Question: I have a combobox in Excel created as the picture suggests, and it has a range associated to it.
How can I give it a default value from this range, through VBA?
'''
ActiveSheet.Shapes("DropDown1").ControlFormat.Value = "Germany"
'''
I tried the above code, but it doesn't work. I believe the syntax is not correct. Can you please help?
Thank you!

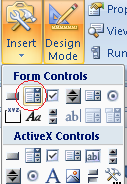
Answer: You can use the DropDown type, it doesn't show up in the intellisence when you type.
'''
Dim DropDown1 As DropDown
Set DropDown1 = ActiveSheet.DropDowns("DropDown1")
DropDown1.Value = 1
'''
The value is the index of the dropdown, so 1 is the first in the list etc. Use 0 to have no value selected. Also make sure the name "DropDown1" is the correct name for the control, if you right click the control in the excel sheet you'll see the name for the control to the left of the function bar.